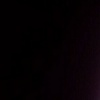
Label: space